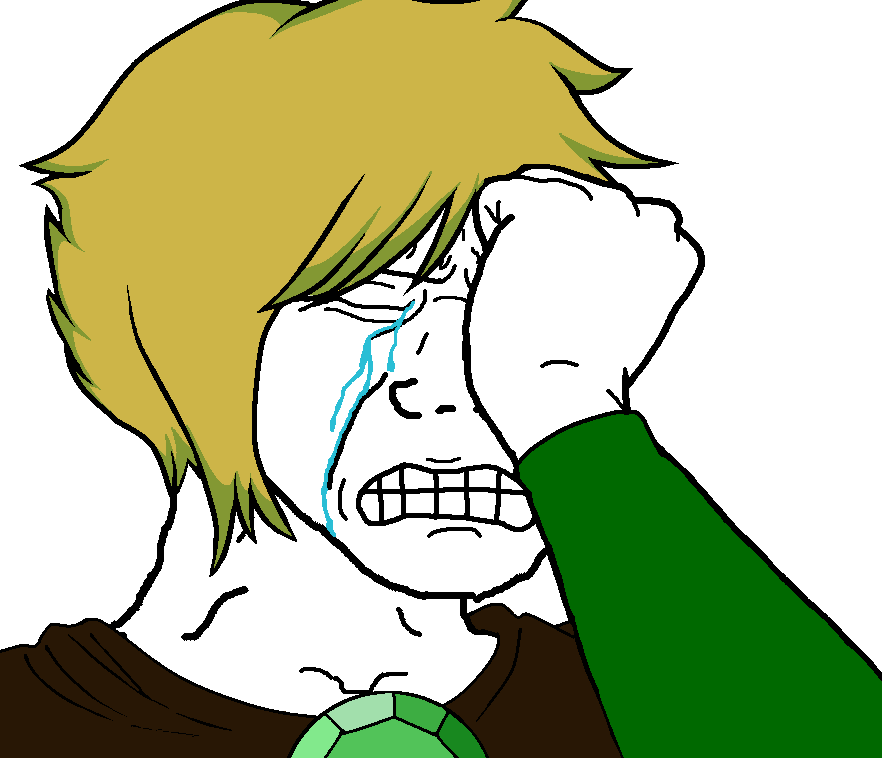
Label: 5_Crying_Wojak